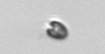
Label: Pyramimonas